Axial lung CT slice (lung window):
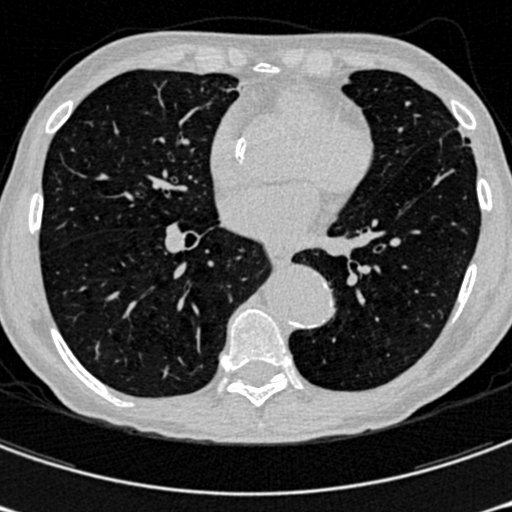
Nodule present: no